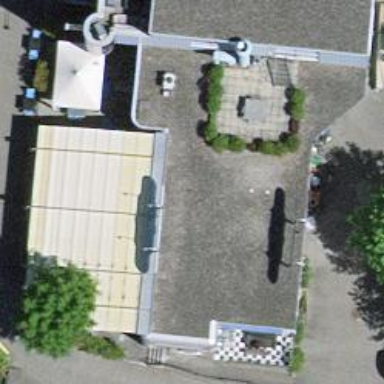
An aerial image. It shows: Restaurant.